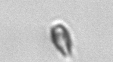
Label: Cryptophyta